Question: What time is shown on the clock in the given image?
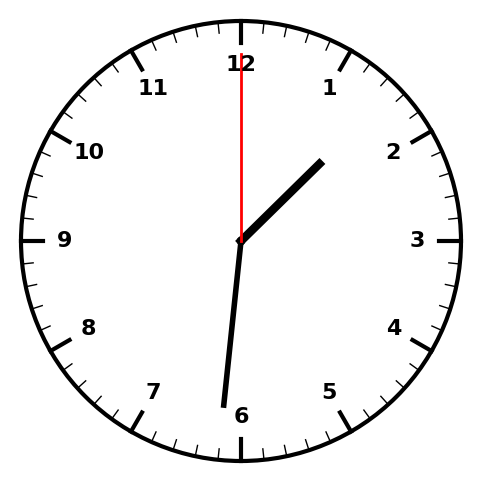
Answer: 01:31:00